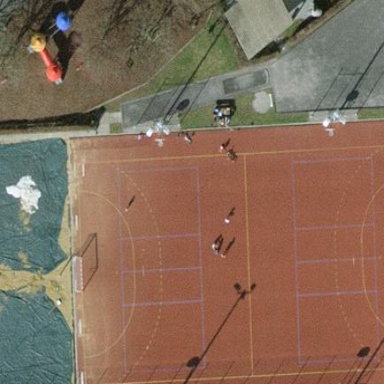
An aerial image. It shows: Sports pitch designed for handball and soccer on leisure land.